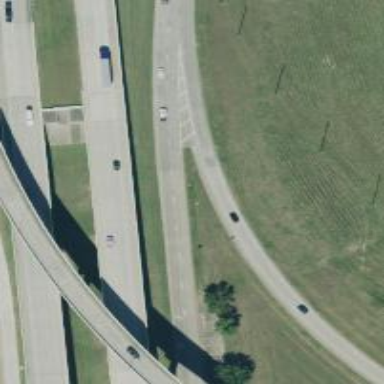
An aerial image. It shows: Tertiary road with frontage road.